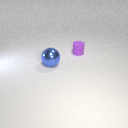
large blue metal sphere in front of small purple rubber cylinder